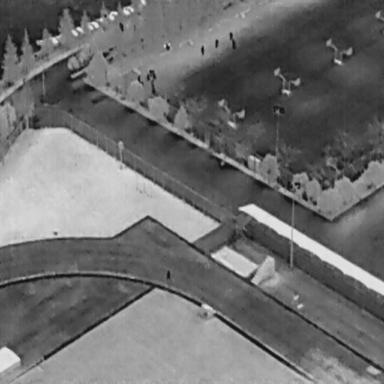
There are nine Cars in the infrared image.